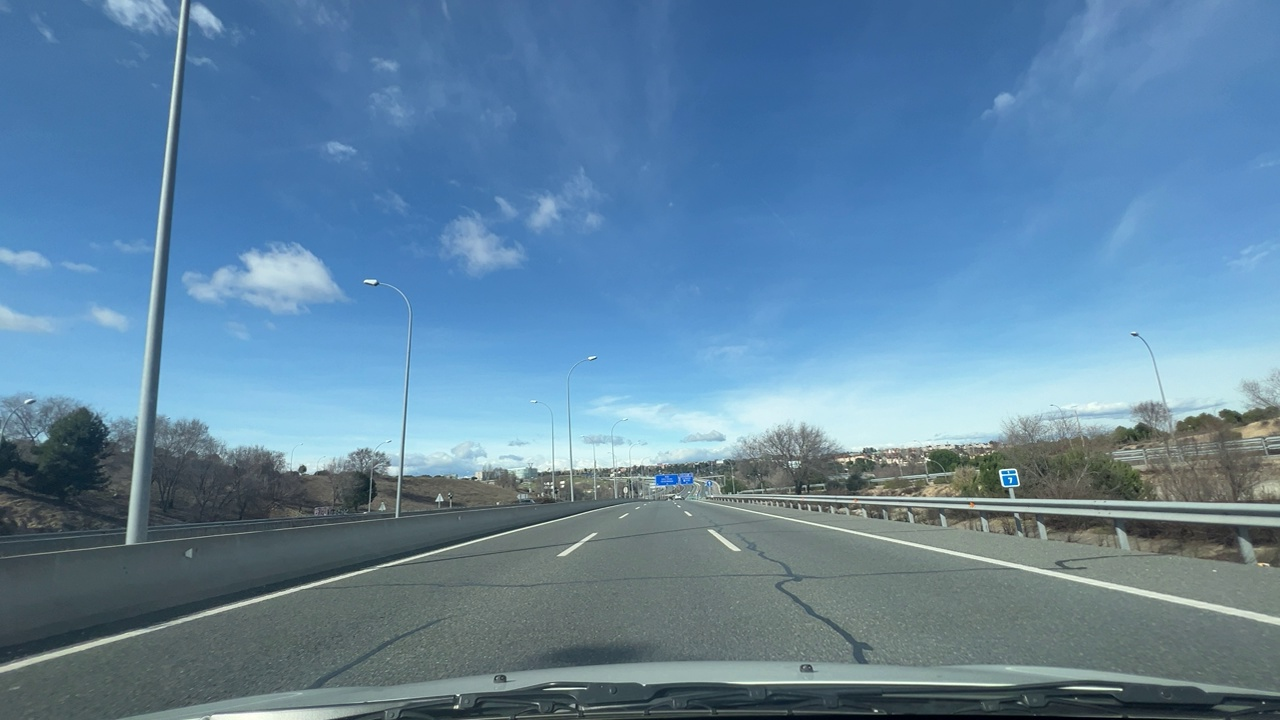
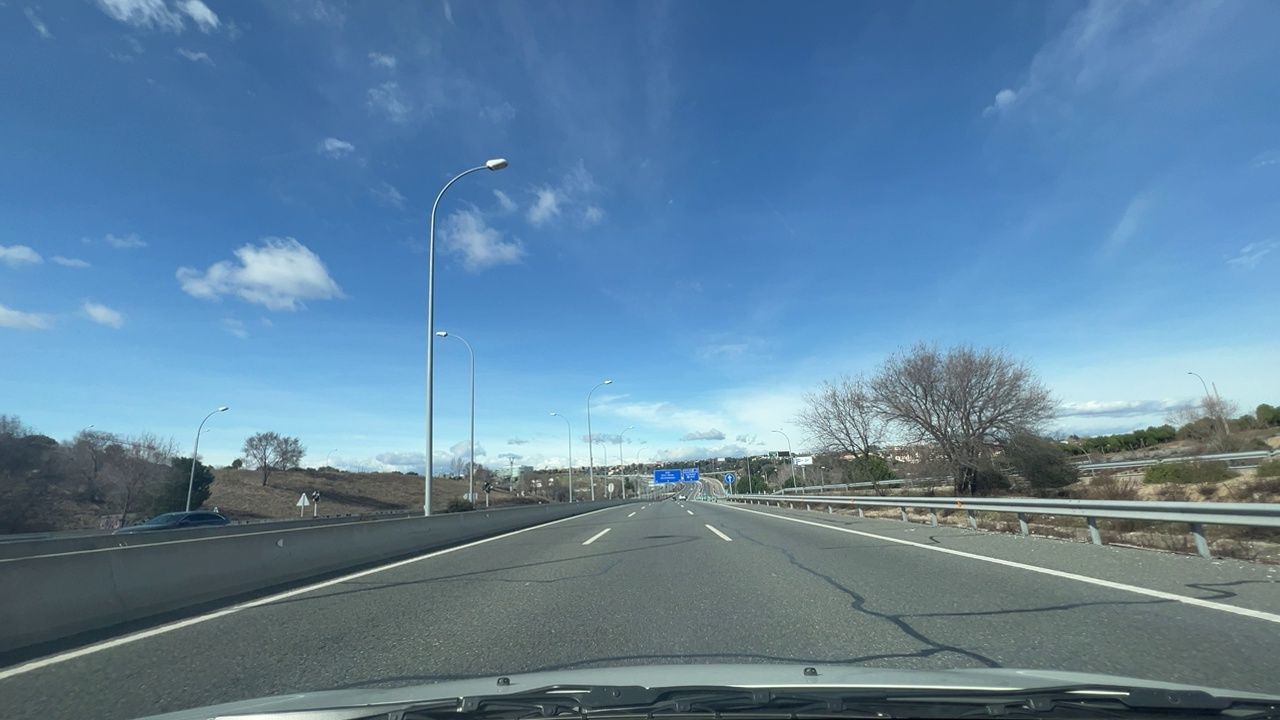
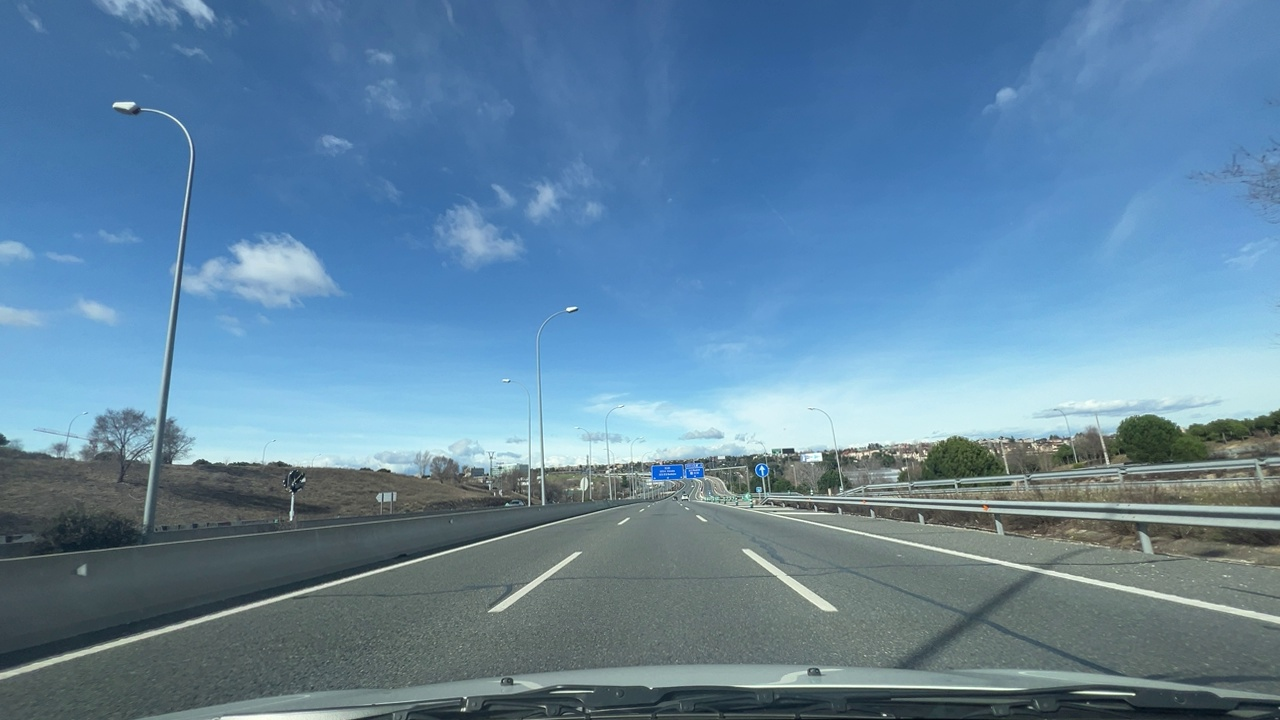
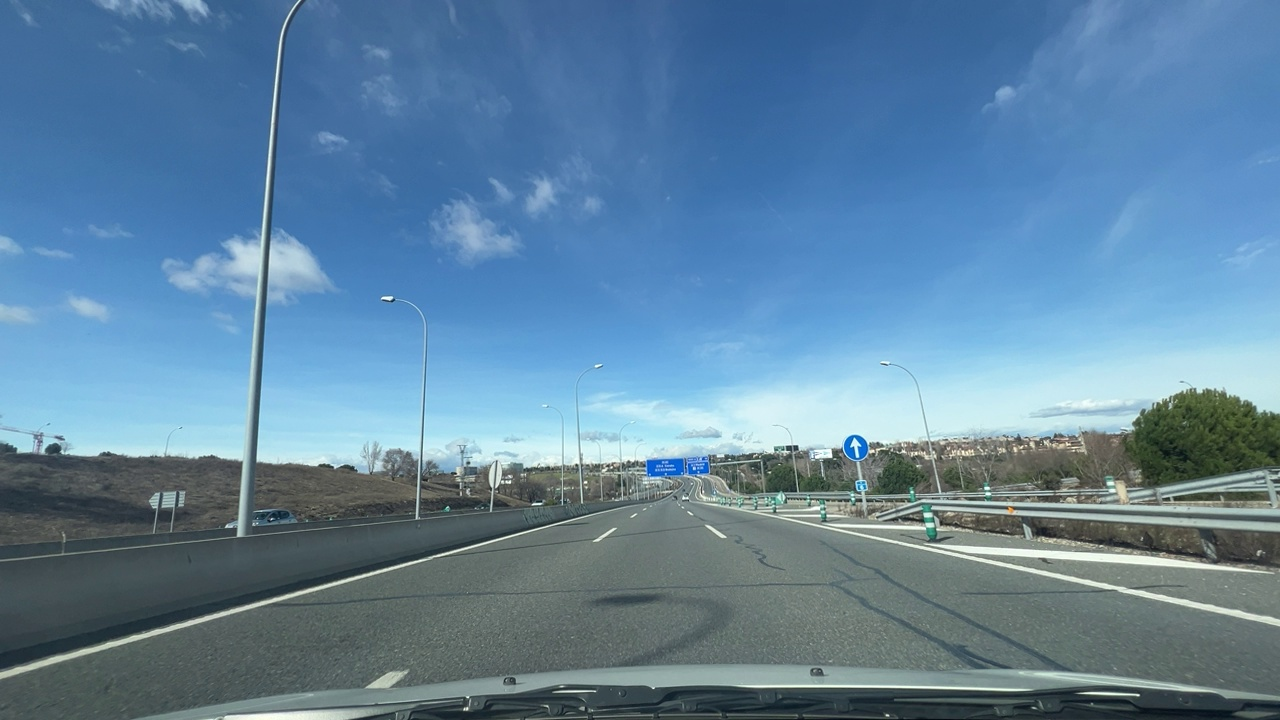
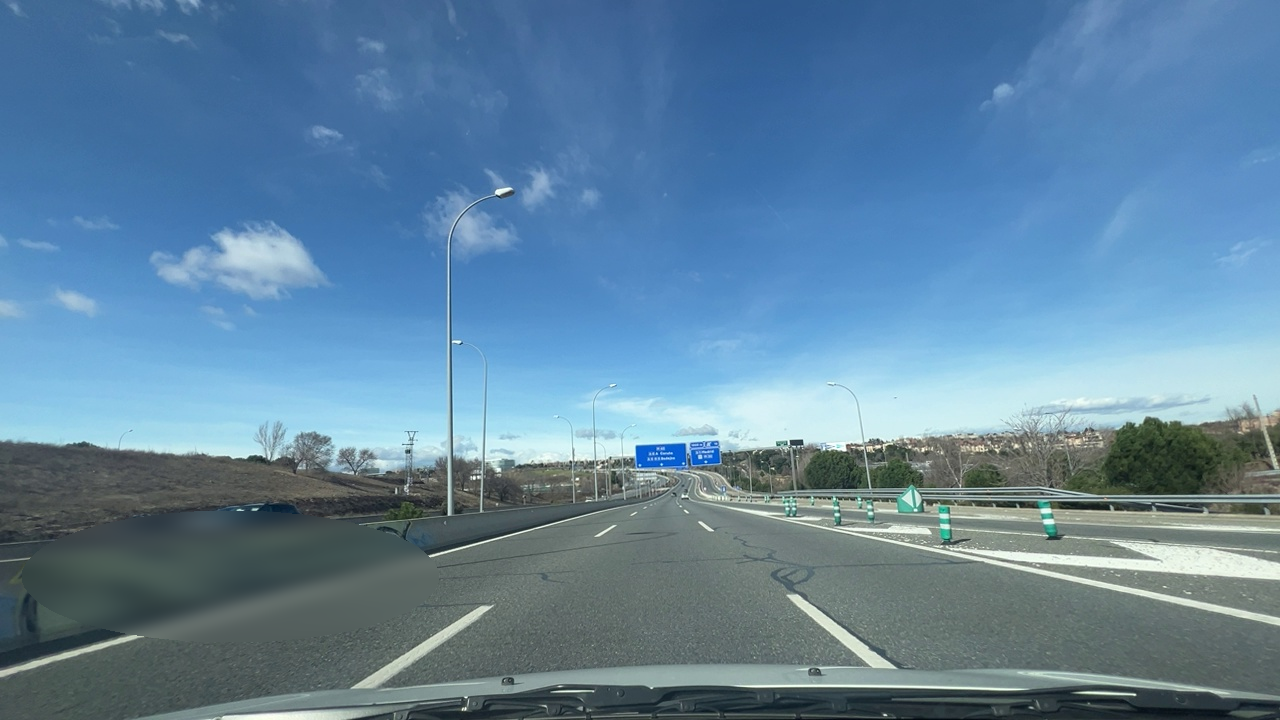
Situation: empty
Question: Is the distance between the ego vehicle and the vehicle ahead decreasing?
Answer: No
Reasoning: There are no visible vehicles in front of the ego vehicle

Situation: empty
Question: Is either the ego vehicle or the leading vehicle stationary?
Answer: No
Reasoning: The ego vehicle is not stationary and there are no vehicles in front

Situation: empty
Question: Is the ego vehicle decelerating due to dense traffic or congestion ahead?
Answer: No
Reasoning: The ego vehicle is maintaining its speed

Situation: empty
Question: Is a vehicle from an adjacent lane moving into the ego lane?
Answer: No
Reasoning: There are no vehicles near the ego vehicle